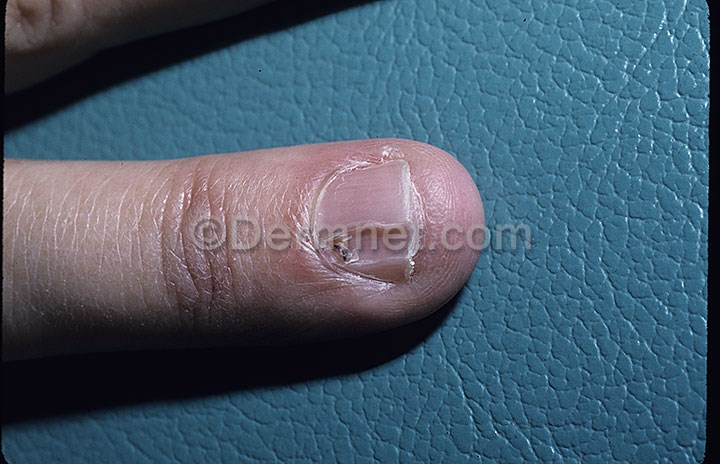
Disease: Nail Fungus and other Nail Disease